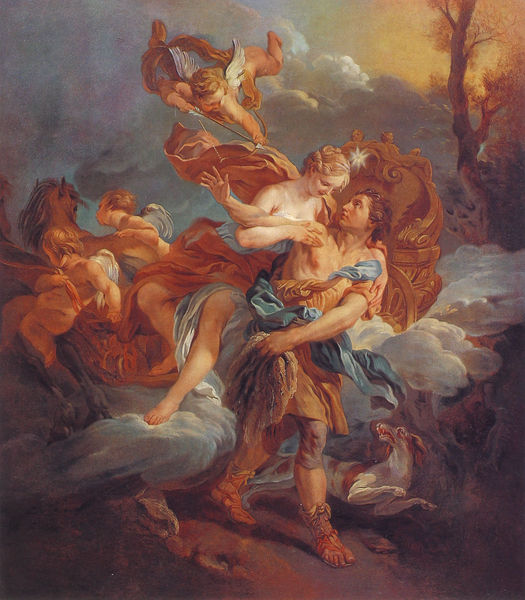
Titel: Aurora und Cephalus
Künstler: Francois Lemoyne
Standort: Versailles, Stadthalle (EU - F)
Schlagwörter: baum, blau, flügel, fuß, gemälde, himmel, mann, umhang, wolken, abend, frau, frisur, haar, stuhl, hund, rot, wolke, hochformat, barock, falten, öl, sonne, haare, paar, hübsch, fliegen, pferd, engel, putte, putto, füße, liebe, bogen, kutsche, ölgemälde, weib, sandalen, faltenwurf, antike, stern, barfuß, mythologie, jagd, sandale, jagdhund, götter, krieger, eros, armbrust, amor, putten, sexy, putti, pegasus, pfeil, romanze, engelsflügel, mythe